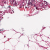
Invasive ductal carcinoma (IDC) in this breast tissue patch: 0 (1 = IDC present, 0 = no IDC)